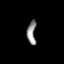
Tissue: lung
Cell type: Myeloid cells
Senescence score: 0.2249
Nuclear area (px): 205
Mean DAPI intensity: 143.829